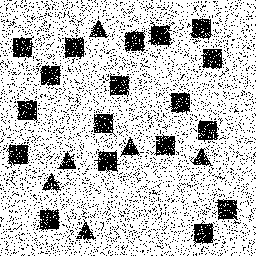
Squares: 18
Triangles: 6
Stars: 0
Total shapes: 24